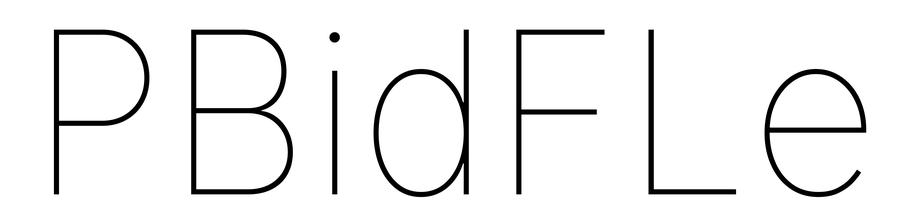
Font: Inter_Thin